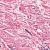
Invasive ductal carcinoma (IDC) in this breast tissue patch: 0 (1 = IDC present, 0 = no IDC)